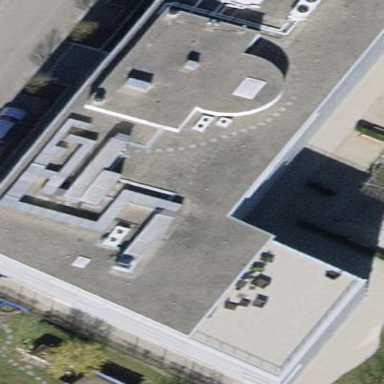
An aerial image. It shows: Office building with flat roof.